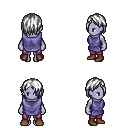
a pixel art fantasy rpg character, female body template, dark elf, purple skin, chain tabard jacket, magenta pants, white bangs hairstyle, brown shoes, four views (front, back, left, right), 2x2 character sprite sheet, small pixel art, hard edges, no anti-aliasing